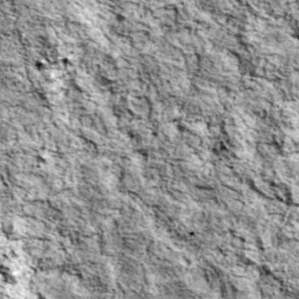
Label: non_frost